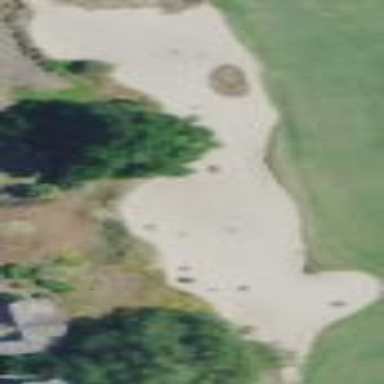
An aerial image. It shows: Sandy area is golf bunker.